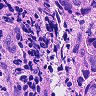
Metastatic tissue present: no